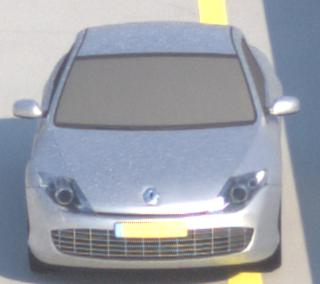
Make: Renault
Model: Laguna Coupé TCe 170
Detailed model: Laguna (III) Coupé
Model produced from: 2010/11
Model produced until: 2011/05
Doors: 2
Color: white
Road condition: dry road
Daytime: morning or afternoon
Contrast: high contrast